Interaction volume radius: 5 \u00c5
Interaction volume height: 20 \u00c5
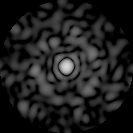
Disorder parameter: 0.8383